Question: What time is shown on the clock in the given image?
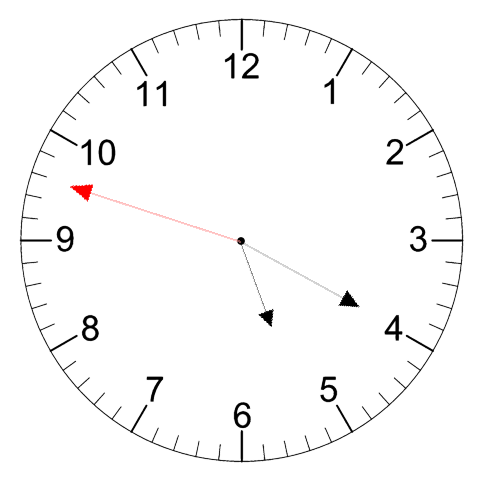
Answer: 05:19:48